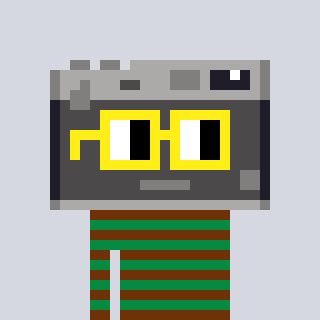
a pixel art character with square yellow glasses, a camera-shaped head and a green-colored body on a cool background